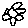
Label: flower